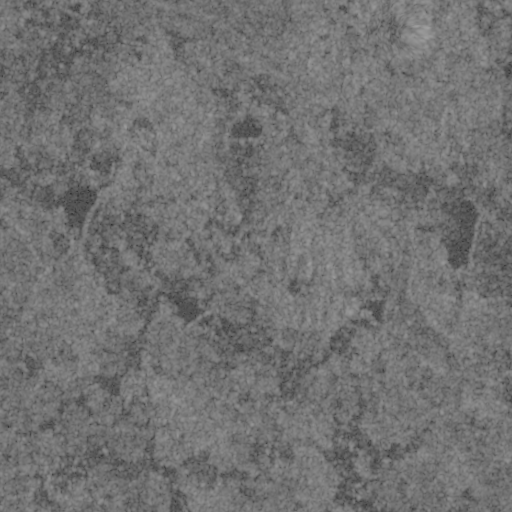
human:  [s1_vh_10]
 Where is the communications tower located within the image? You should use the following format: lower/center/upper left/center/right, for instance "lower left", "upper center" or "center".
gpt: The communications tower is located in the center left of the image.
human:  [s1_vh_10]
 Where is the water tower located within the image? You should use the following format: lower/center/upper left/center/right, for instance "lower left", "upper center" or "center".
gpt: The water tower is located in the center left of the image.
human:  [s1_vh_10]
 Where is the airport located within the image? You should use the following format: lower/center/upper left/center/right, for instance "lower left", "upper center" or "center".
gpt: There is no airport in the image.

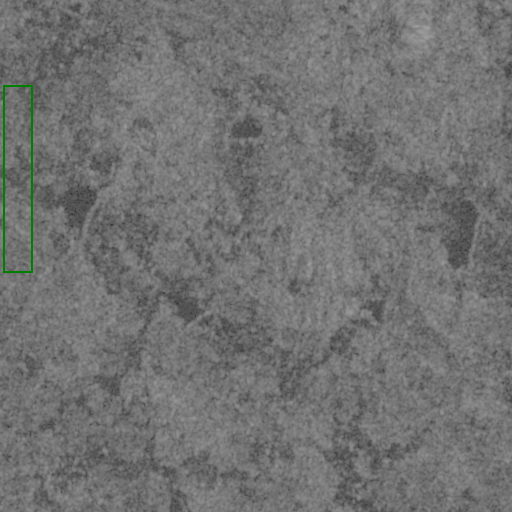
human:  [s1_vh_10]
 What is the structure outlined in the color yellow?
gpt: There is no yellow outline.
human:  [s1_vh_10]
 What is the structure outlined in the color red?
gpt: There is no structure outlined in red.